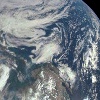
Label: cloud